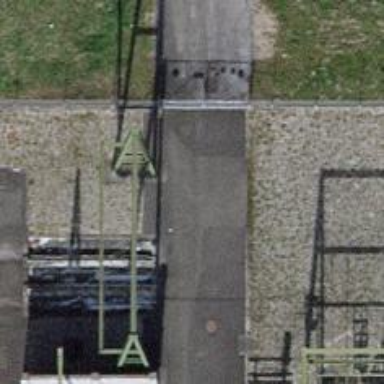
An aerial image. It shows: Insulator used in power systems.